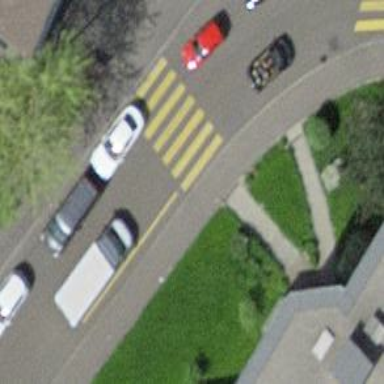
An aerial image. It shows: Marked crossing on the road with clear markings.